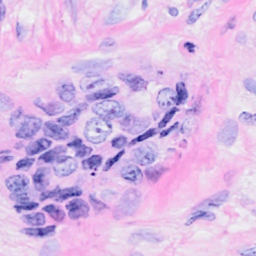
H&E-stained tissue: Breast